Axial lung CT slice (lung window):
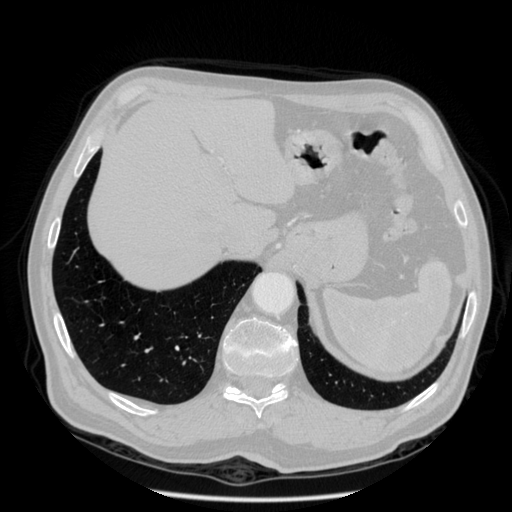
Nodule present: no